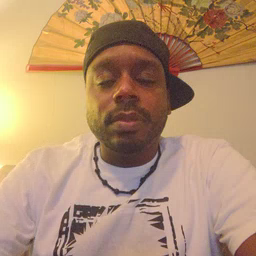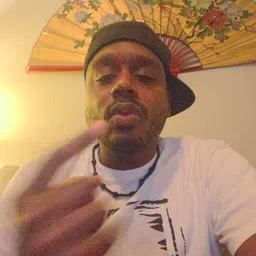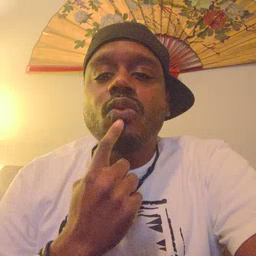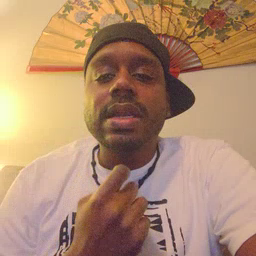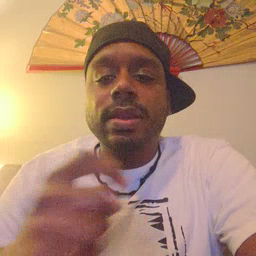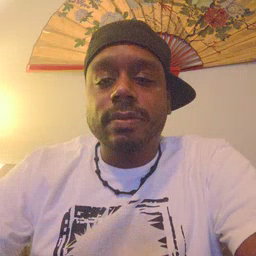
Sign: red